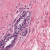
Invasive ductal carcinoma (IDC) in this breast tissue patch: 0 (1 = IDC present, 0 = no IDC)